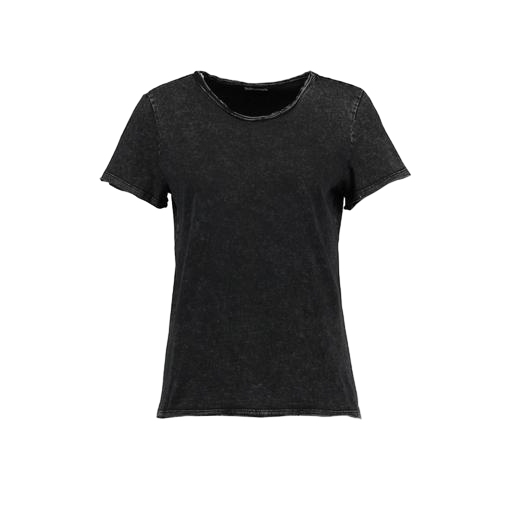
black t-shirt basique jersey, distressed t-shirt, black destroyed tee, white background